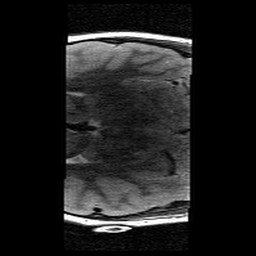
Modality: T2w
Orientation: axial
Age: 10
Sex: male
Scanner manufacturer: siemens
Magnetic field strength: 3 T
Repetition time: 9.23 s
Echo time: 0.067 s